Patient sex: F
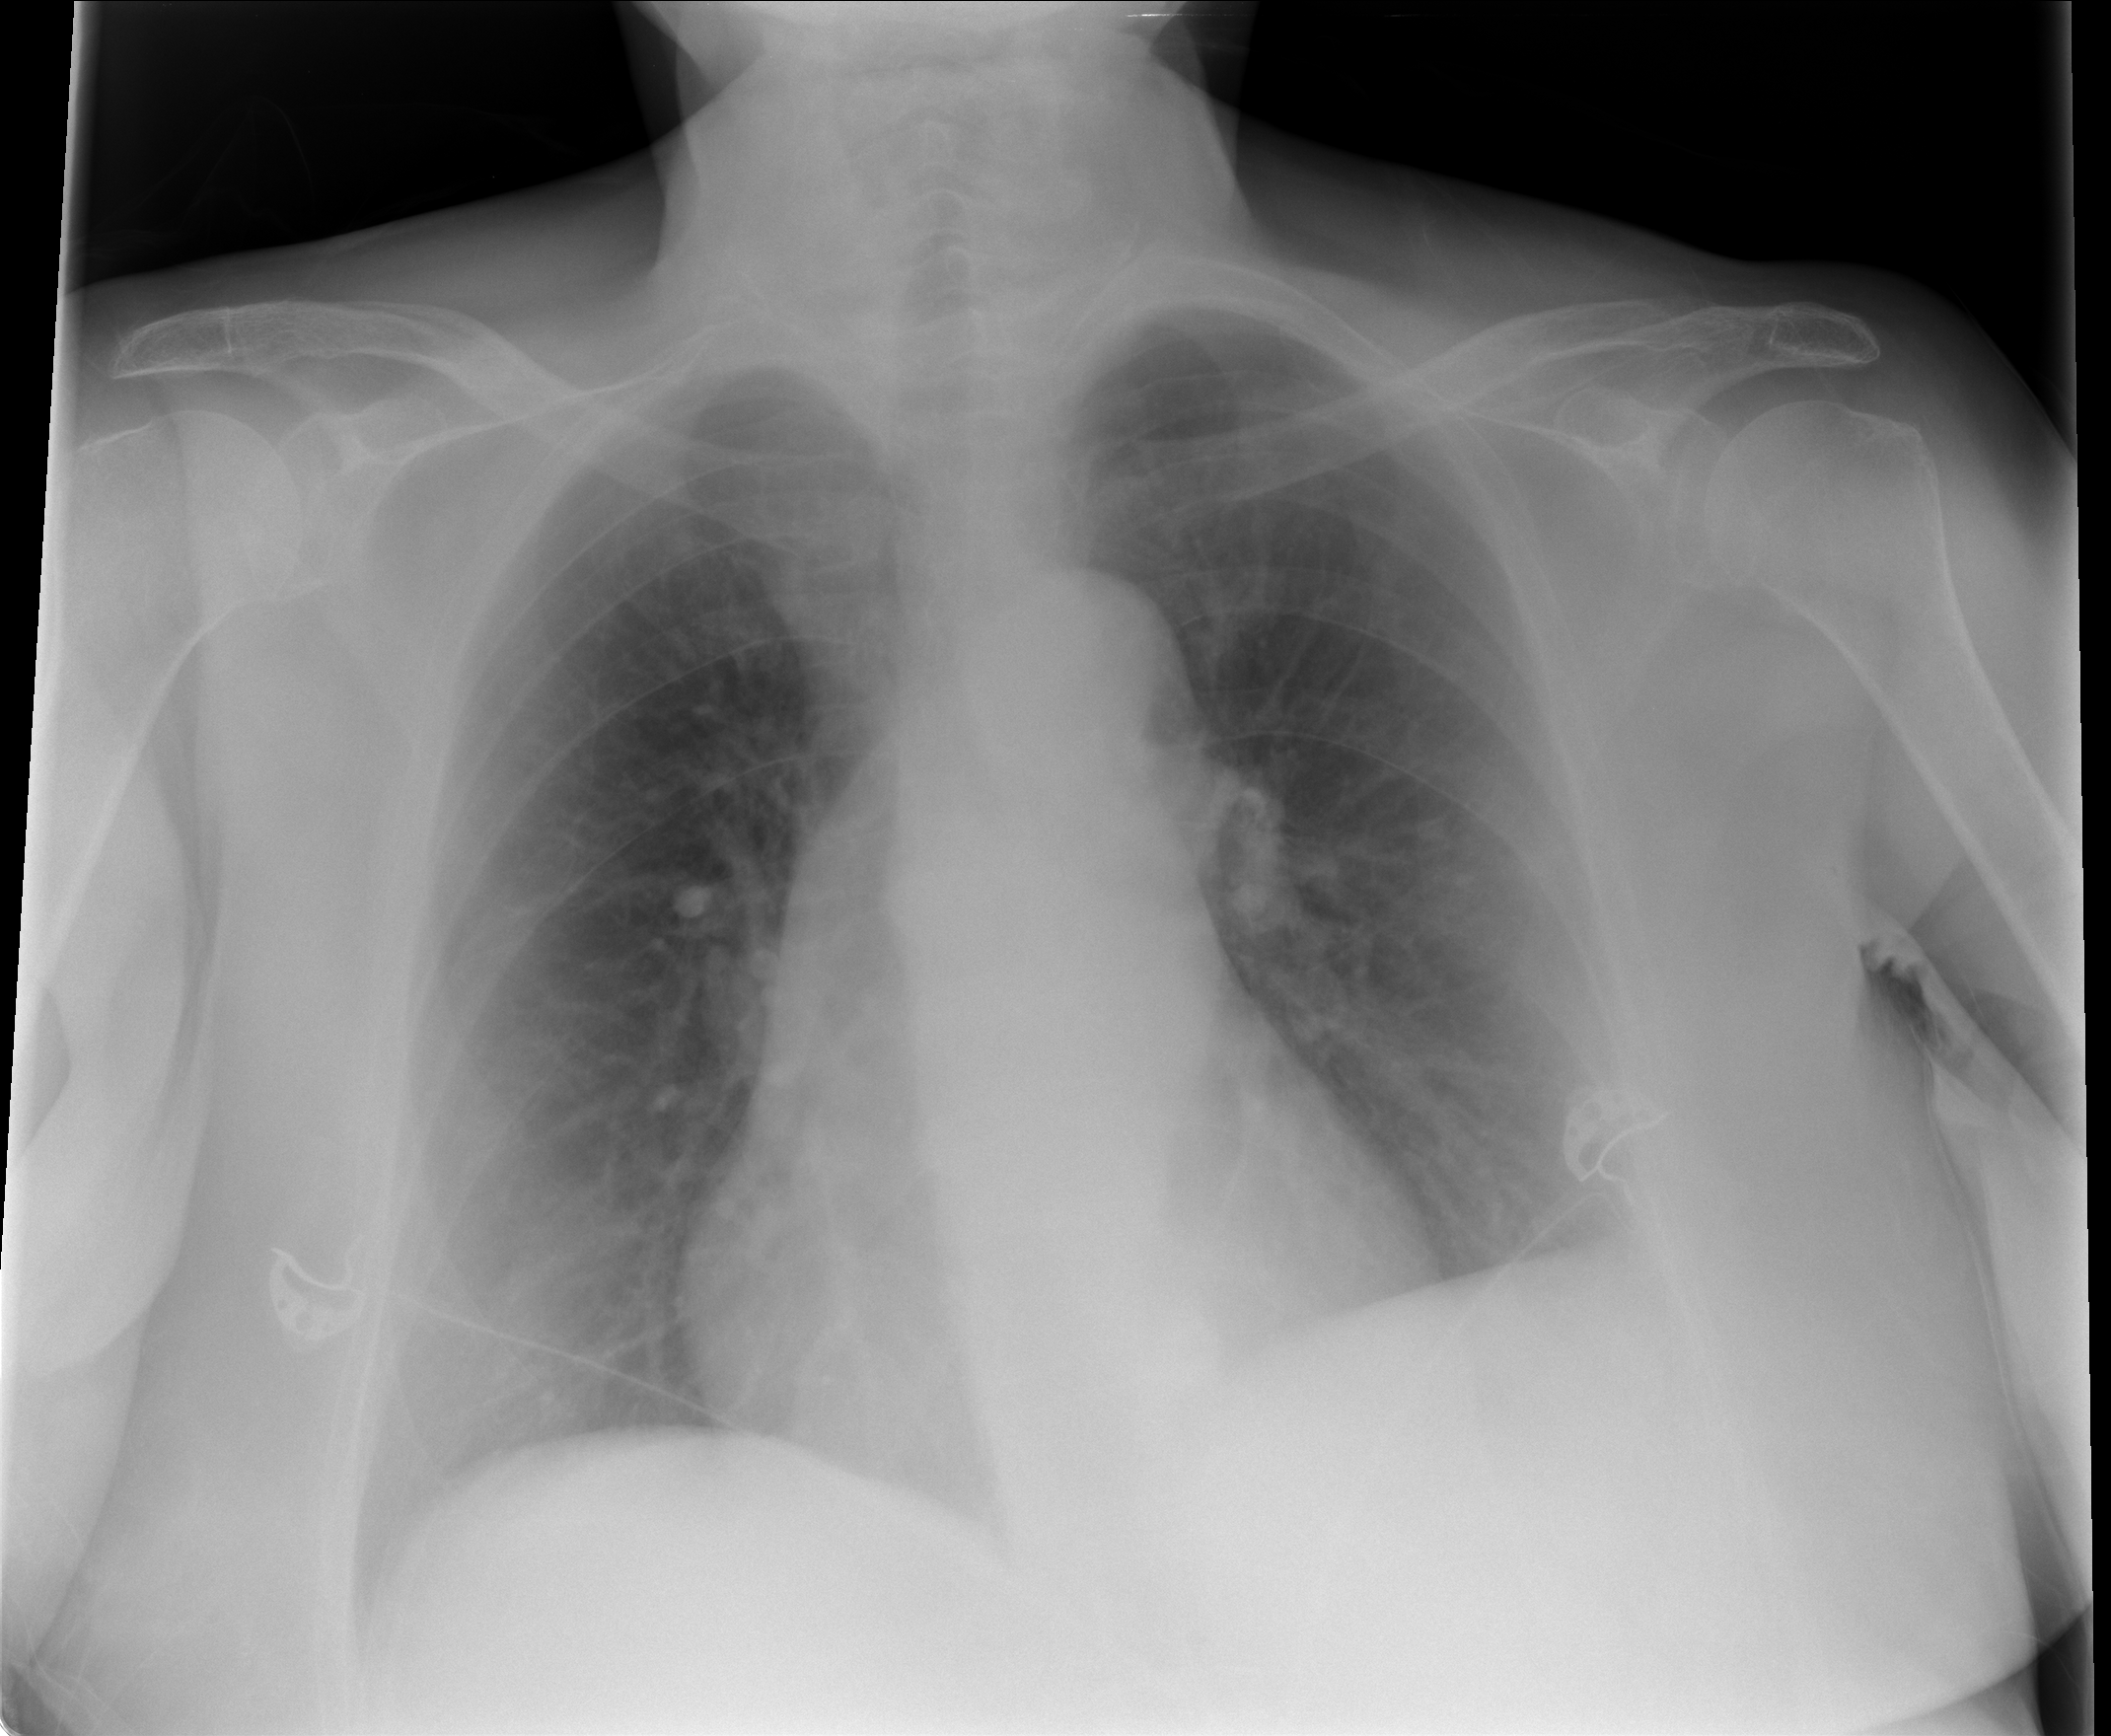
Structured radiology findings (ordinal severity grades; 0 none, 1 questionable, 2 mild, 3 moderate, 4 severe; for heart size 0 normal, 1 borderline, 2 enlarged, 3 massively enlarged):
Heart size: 1
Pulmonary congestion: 0
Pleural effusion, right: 0
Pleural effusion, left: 2
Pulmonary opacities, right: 0
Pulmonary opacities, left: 0
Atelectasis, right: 0
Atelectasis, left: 1